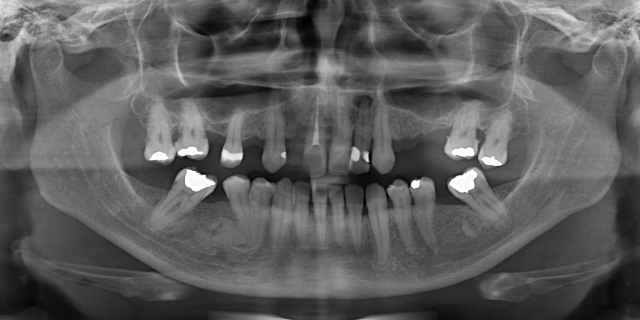
adult